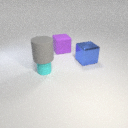
large purple rubber cube to the right of small cyan rubber cylinder